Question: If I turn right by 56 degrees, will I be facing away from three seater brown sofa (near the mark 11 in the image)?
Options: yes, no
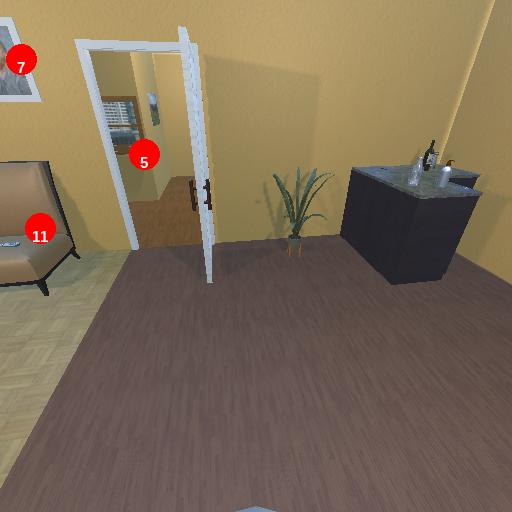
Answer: yes